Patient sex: M
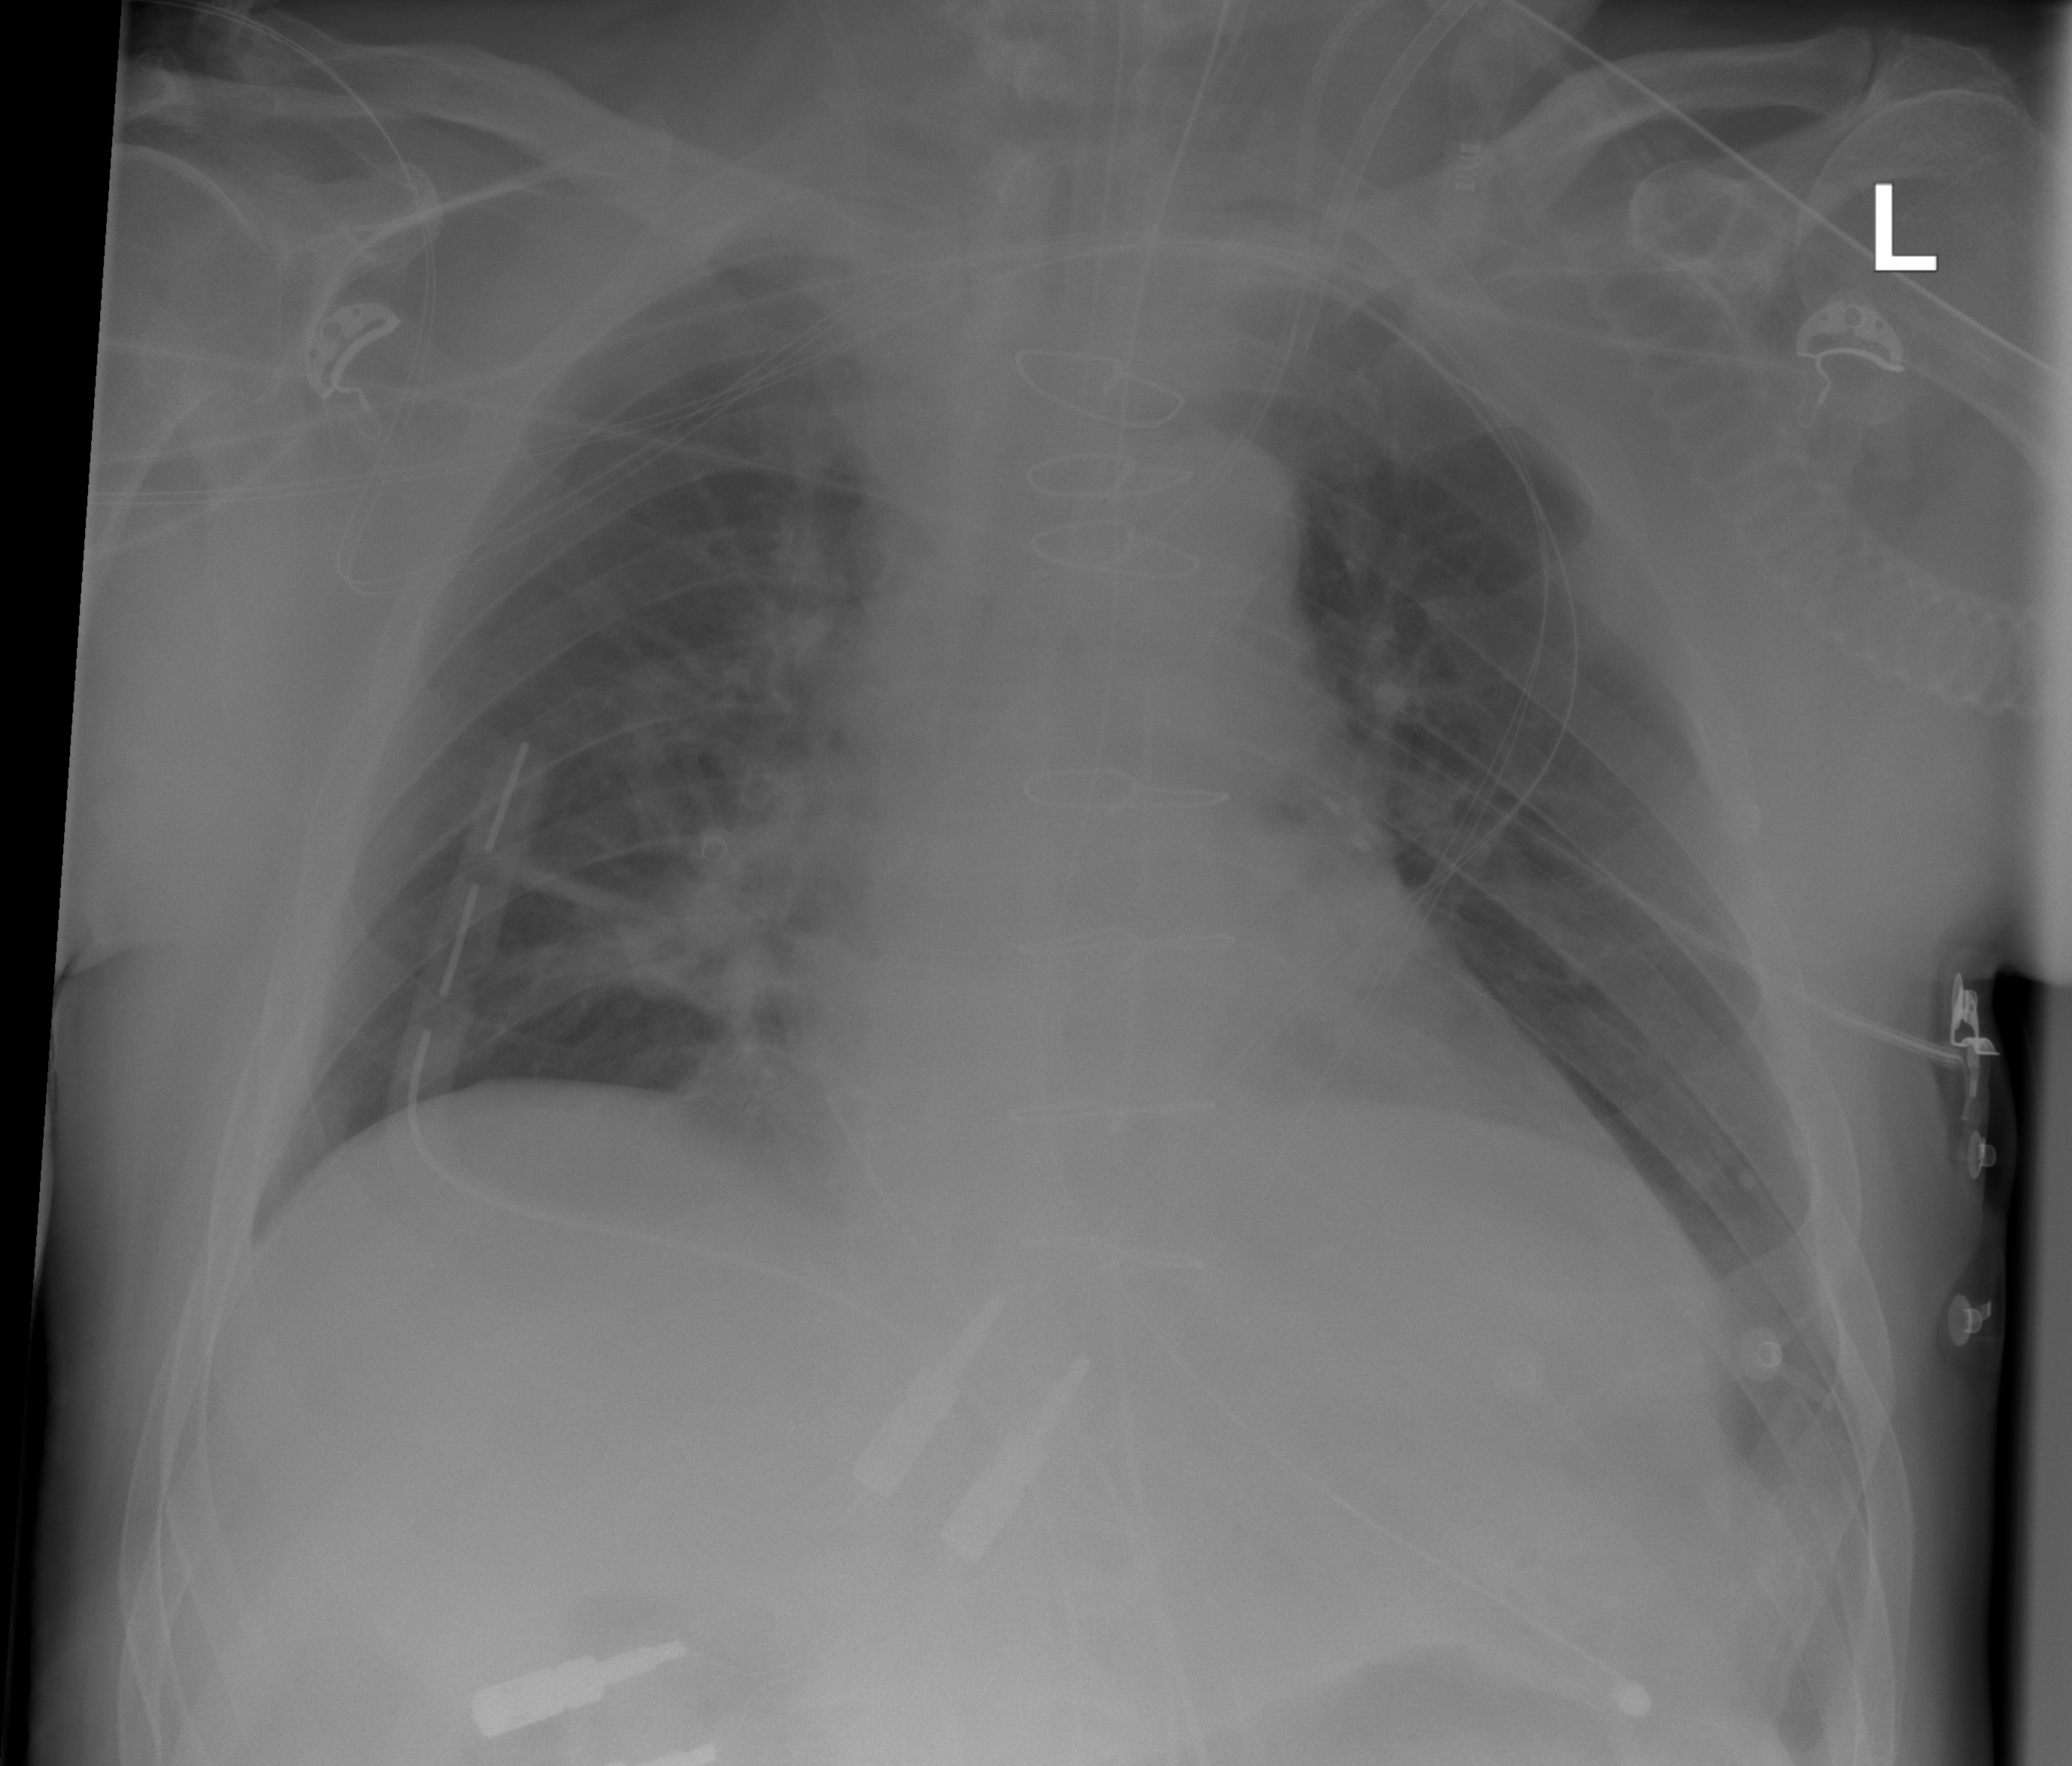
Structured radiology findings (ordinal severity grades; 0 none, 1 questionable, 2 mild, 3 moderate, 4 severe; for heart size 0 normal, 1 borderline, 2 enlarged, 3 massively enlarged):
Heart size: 0
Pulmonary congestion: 1
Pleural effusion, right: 0
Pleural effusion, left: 0
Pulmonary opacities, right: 0
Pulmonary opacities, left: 0
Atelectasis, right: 0
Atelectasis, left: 0